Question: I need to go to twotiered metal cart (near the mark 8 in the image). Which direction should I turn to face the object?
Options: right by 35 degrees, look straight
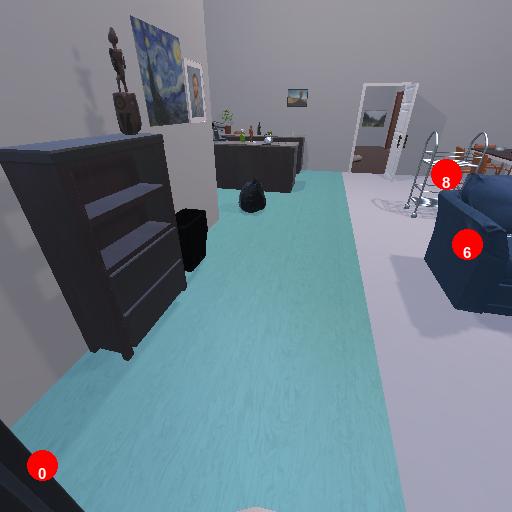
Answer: right by 35 degrees